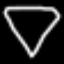
Label: diamond